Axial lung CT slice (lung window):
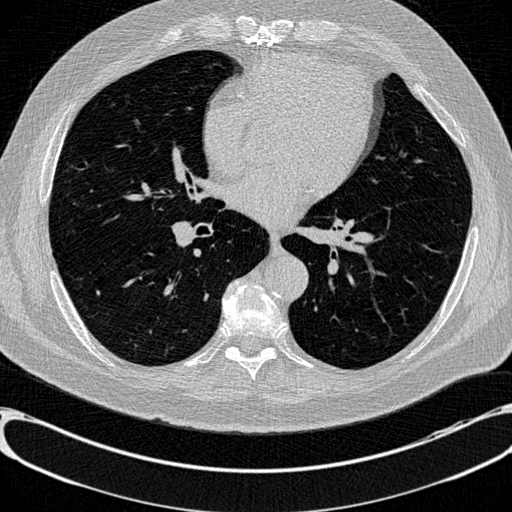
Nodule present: no